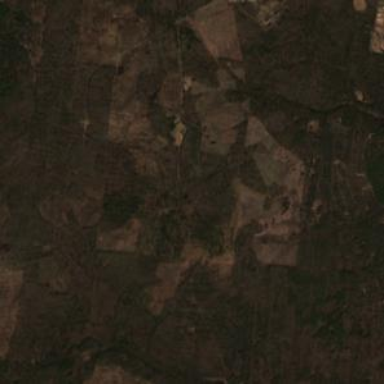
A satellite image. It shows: Logging area.